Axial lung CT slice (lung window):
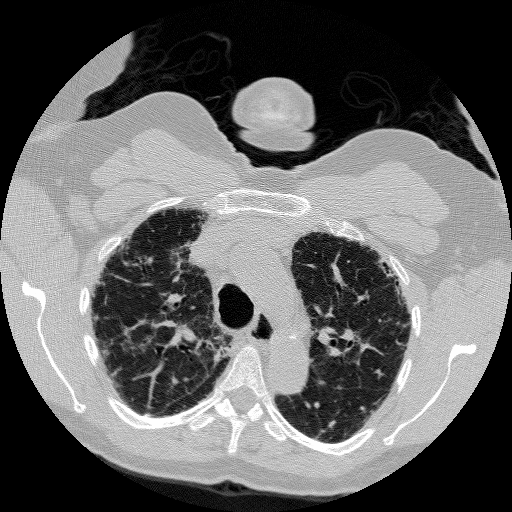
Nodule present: no